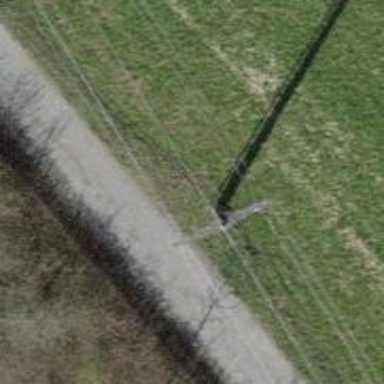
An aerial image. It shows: Concrete power pole.